Question: The following page usually shows a special "sale" price <URL>.
I logged in remotely to one of the erroneous computers and launched it up in Firefox and I watched it work correctly in IE but not work in Firefox. I cleared the cache in Firefox and reloaded the page, but it still didn't show the sale price.

Does anyone have any idea why the "special" price wouldn't show up in some computers in Firefox? It works fine on my home and work computer in Firefox and all other browsers, just not on other people's computers.
Thanks for your help.
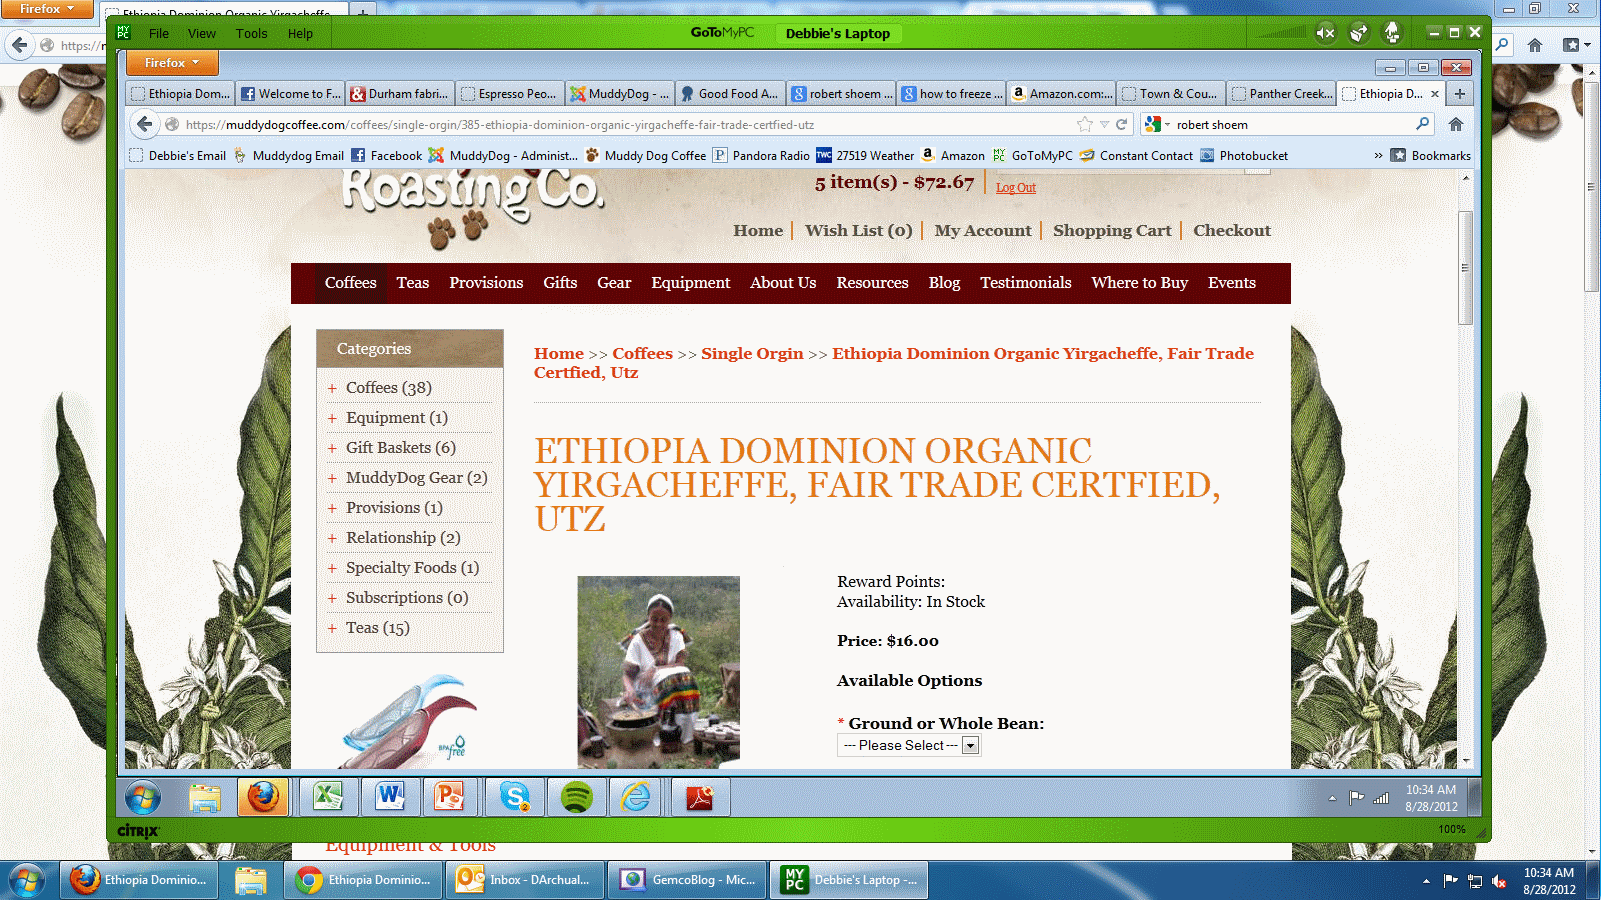
Answer: The solution was to update open cart. Something must have gotten corrupted or something...